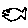
Label: fish